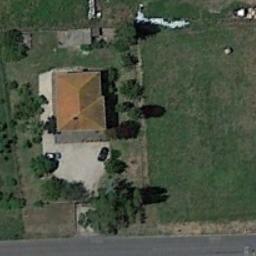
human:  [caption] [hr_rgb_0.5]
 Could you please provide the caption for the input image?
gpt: In a sparse residential area there is an orange house and several green trees surrounded by grass .

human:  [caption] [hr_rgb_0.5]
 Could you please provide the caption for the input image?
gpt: The sparse residential is on the grass next to some trees and a road .

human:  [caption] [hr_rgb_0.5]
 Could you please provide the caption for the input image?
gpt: The sparse residential  is surrounded by trees .

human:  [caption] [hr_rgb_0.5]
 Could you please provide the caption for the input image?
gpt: A path leads to these two houses which are surrounded by lawn .

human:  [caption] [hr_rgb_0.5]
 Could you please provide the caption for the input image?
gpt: A sparse residential area with an orange building on the green meadow .